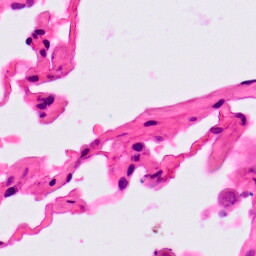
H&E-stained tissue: Lung